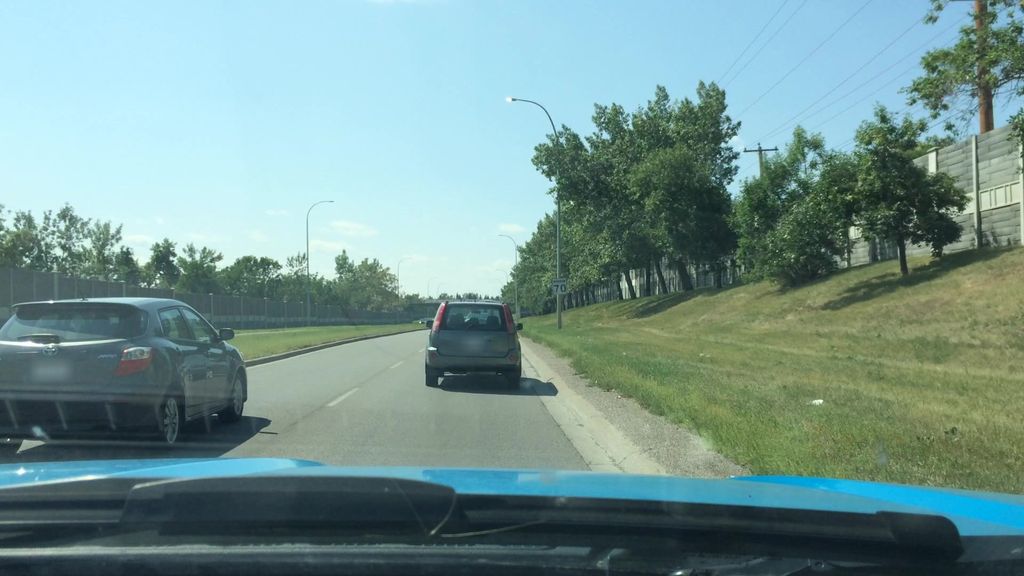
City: calgary